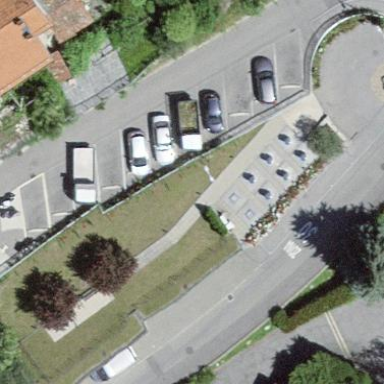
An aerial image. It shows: Parking lane designated for parking.